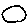
Label: circle